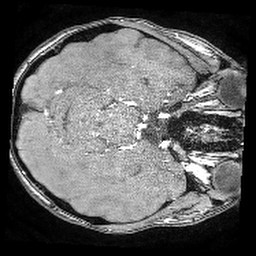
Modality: angio
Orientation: axial
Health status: ill
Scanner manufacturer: philips
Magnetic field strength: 3 T
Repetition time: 0.018 s
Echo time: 0.003454 s